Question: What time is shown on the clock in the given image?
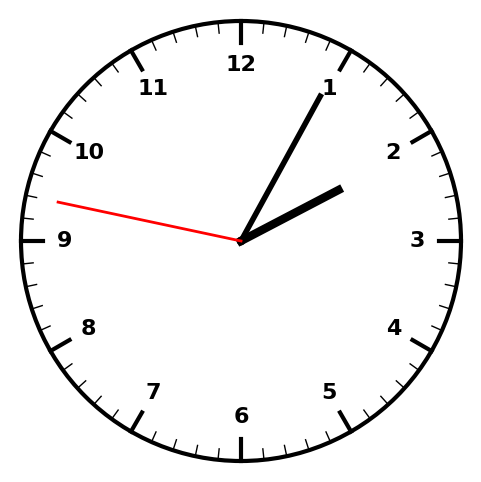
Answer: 02:04:47